八年级 · 组合几何学
如图, $\mathrm{AB}=\mathrm{CD}, \mathrm{DE} \perp \mathrm{AC}, \mathrm{BF} \perp \mathrm{AC}, \mathrm{E}, \mathrm{F}$ 是垂足, $\mathrm{AE}=\mathrm{CF}$, 求证: $\mathrm{AB} / / \mathrm{CD}$.

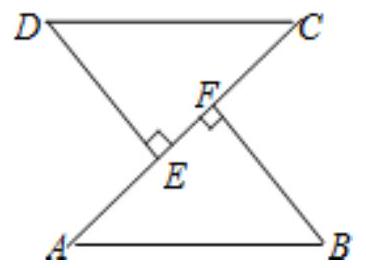
答案: 证明: $\because A E=C F$,
$\therefore A E+E F=C F+E F$, 即 $A F=E C$.

又 $\because B F \perp A C, D E \perp A C$,

$\therefore \angle A F B=\angle C E D=90^{\circ}$.

在 Rt $\triangle A B F$ 与 Rt $\triangle C D E$ 中,

$\because\left\{\begin{array}{l}A F=C E \\ A B=C D\end{array}\right.$,

$\therefore \mathrm{Rt} \triangle A B F \xlongequal{ } \mathrm{Rt} \triangle C D E(\mathrm{HL})$,

$\therefore \angle C=\angle A$,

$\therefore A B / / C D$